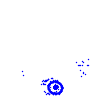
Particle: electron